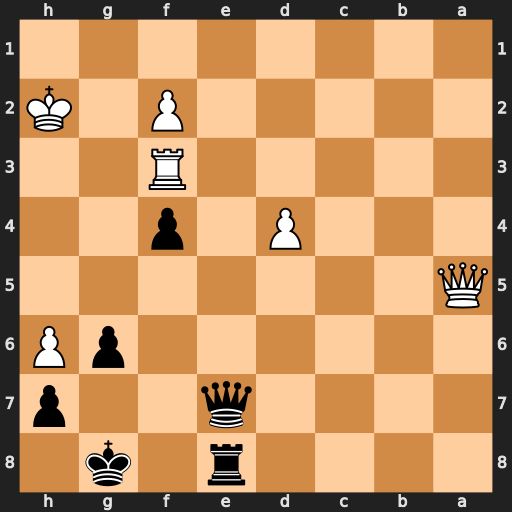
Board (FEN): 4r1k1/4q2p/6pP/Q7/3P1p2/5R2/5P1K/8
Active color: b
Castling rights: -
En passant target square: -
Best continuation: Qh4+ Kg2 Qg4+ Rg3 fxg3